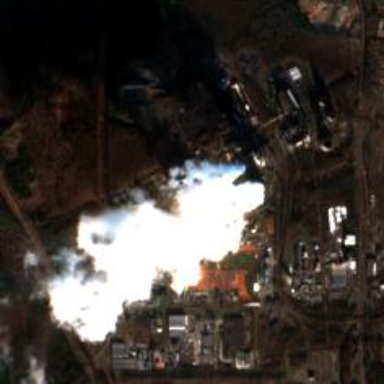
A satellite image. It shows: Industrial area with coal power plant.